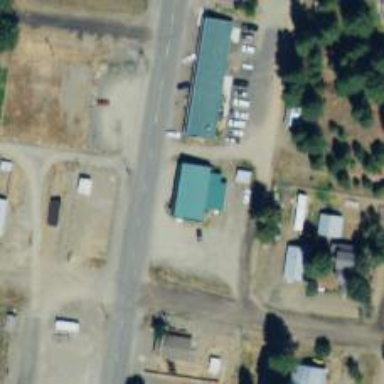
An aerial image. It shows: Convenience shop.